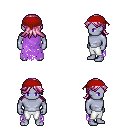
a pixel art fantasy rpg character, male body template, dark elf, purple skin, maroon tattered cape, white pants, pink loose hair, red bandana, four views (front, back, left, right), 2x2 character sprite sheet, small pixel art, hard edges, no anti-aliasing